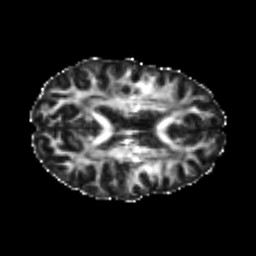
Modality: FA
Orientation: axial
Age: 22
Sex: female
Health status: healthy
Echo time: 0.074 s